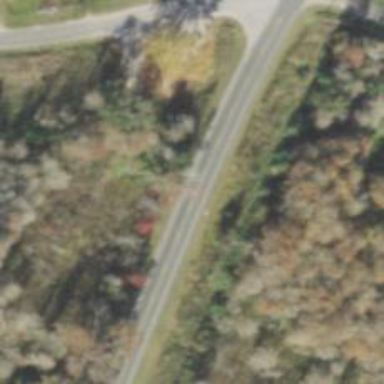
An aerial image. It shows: Abandoned road.